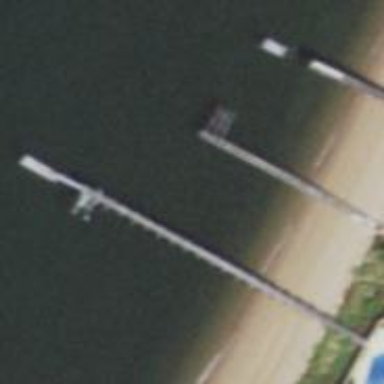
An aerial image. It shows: Man-made pier.